Question: I'm working on a script for my company that, upon clicking a checkbox:
- 'OptionSelected()'- 'ID'- 'ID'
Or, preferably:
- 'OptionSelected()'- '<input="checkbox" value="2"''2'- 'value'
To debug, I am having my code return to me an alert with the value inside. I've yet to write the bitwise operations portion.
Here is my js code:
'''
function OptionsSelected(e)
{
alert(e.target.id);
}
'''
And the example checkbox it references:
'''
<input type="checkbox" name="checkgrp" onclick="return OptionsSelected(e)" value="2" id="eXAMPLE"><LABEL id="LeXAMPLE"></LABEL>
'''
When I click the box in runtime, I get this javascript error message:

Does anyone have a fix for this? I suppose it's rather simple, so in addition to supplying your fix, would you explain your fix works?
Bonus points if your solution saves me time by directly pulling the bitwise 'value' in place of the actual 'ID'.
Note: I can't employ the 'GetElementByID' method because I'll be the 'ID' or 'value', not using it to perform an action.
Thanks, everyone!
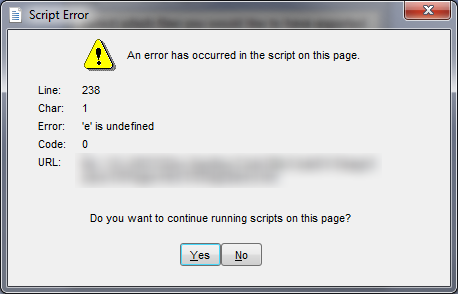
Answer: When you call the script using the 'onclick' attribute, you are calling the function yourself. So in this case, you're passing a variable called 'e' which you've never defined.
Instead, you could pass a reference to the checkbox that you clicked:
'''
<input type="checkbox" name="checkgrp" onclick="return OptionsSelected(this)" value="2" id="eXAMPLE"><LABEL id="LeXAMPLE"></LABEL>
'''
And in 'OptionsSelected' you would do this:
'''
function OptionsSelected(me)
{
alert(me.id);
}
'''